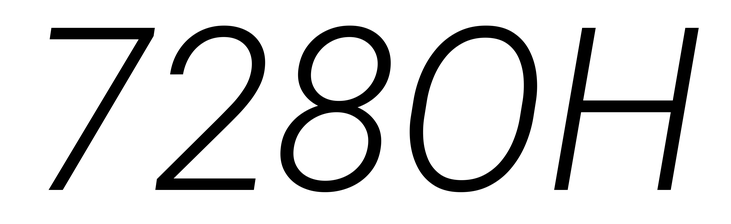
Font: Roboto-Italic_Light_Italic